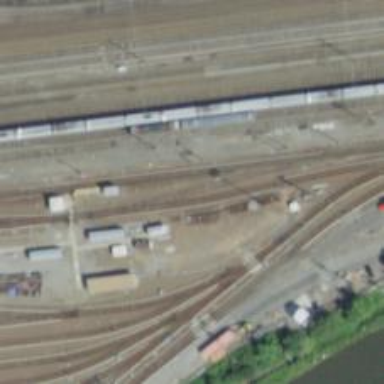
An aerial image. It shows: Abandoned electrified railway yard.